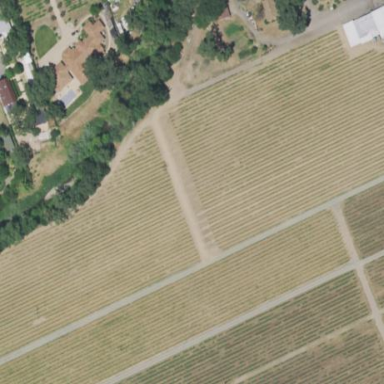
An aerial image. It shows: Vineyard where grapes are grown.